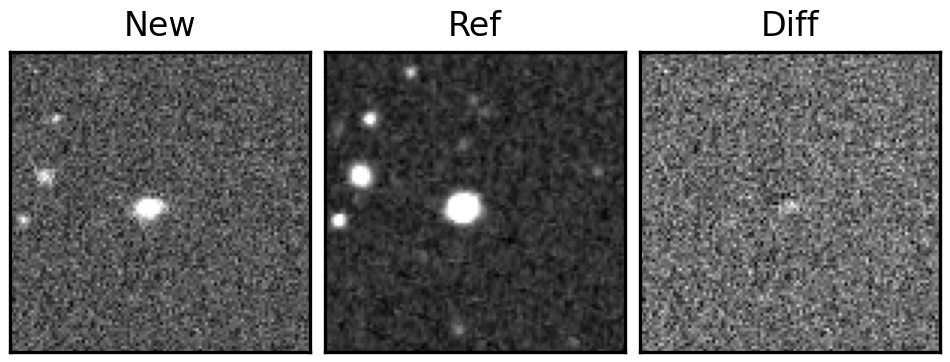
Label: real